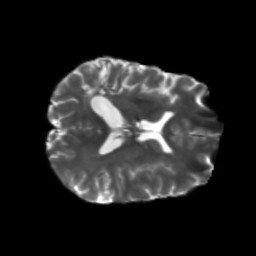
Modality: T2w
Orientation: axial
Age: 42
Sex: male
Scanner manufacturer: siemens
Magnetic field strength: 3 T
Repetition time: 5.47 s
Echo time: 0.0854 s